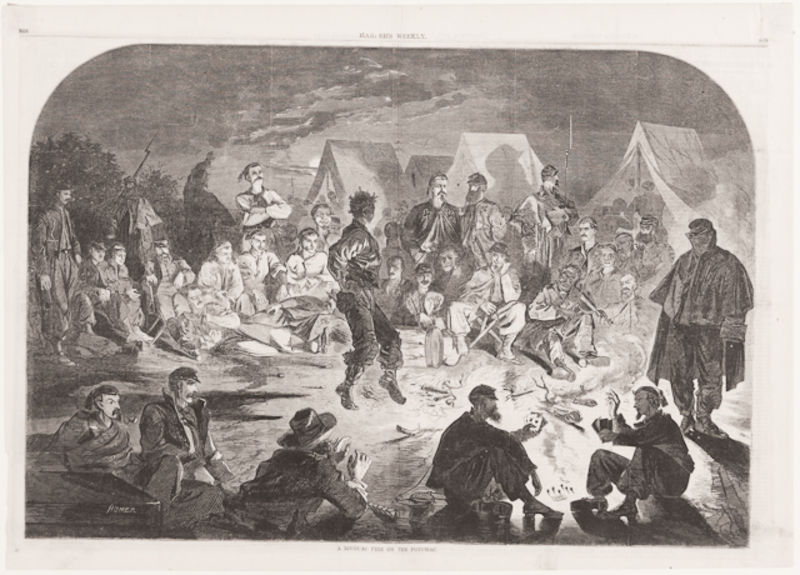
Titel: A Bivouac Fire on the Potomac
Künstler: Winslow Homer
Standort: Amherst (Massachusetts, USA)
Institution: Mead Art Museum, Amherst College
Schlagwörter: dunkel, feuer, himmel, schatten, weiß, wolken, bäume, frauen, himmerl, menschen, grau, hut, licht, männer, nacht, schwarz, tanz, bärte, wolen, musik, nachthimmel, graphik, men, soldiers, white, black, dark, karten, kartenspiel, mond, zigeuner, druck, schwarz-weiß, waffen, geige, springen, man, sky, uniform, zeltlager, night, drawing, sketch, uniforms, zelte, outside, pencil, feuerschein, war, fire, tent, charcoal, cold, contrast, dance, indian, camp, mustache, civil war, slave, kartenspieler, entertainment, gang, cards, union, camping, tents, tribal, united states, tribe, campfire, campers, bon fire, night fire, ungarn, ungarisch, hungery, hungary, hungarian, draußen, confederate